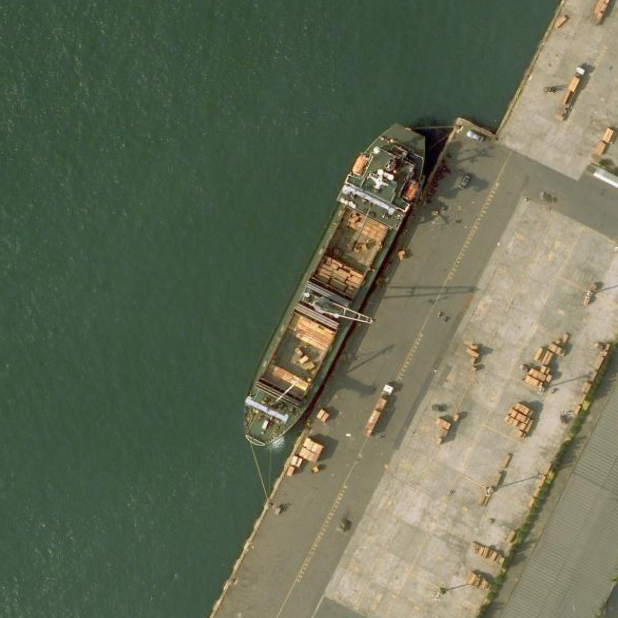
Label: Cargo_ship